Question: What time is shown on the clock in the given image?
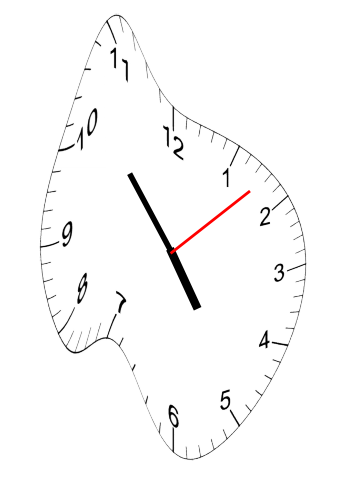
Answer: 04:53:08